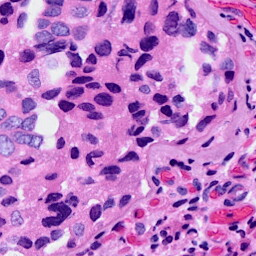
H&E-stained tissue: Breast